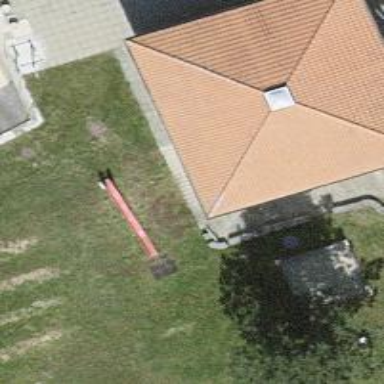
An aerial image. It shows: Playground with slide.